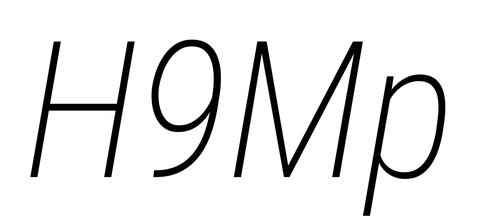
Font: Roboto-Italic_Condensed_ExtraLight_Italic